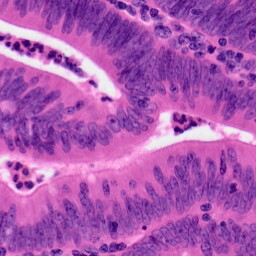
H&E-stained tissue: Colon